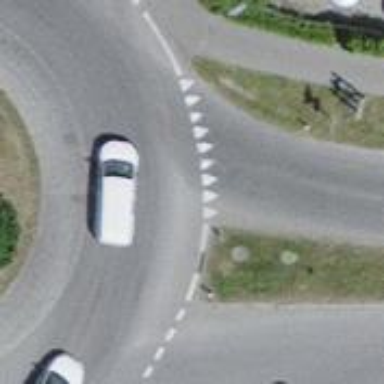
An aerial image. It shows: Road with "give way" sign.